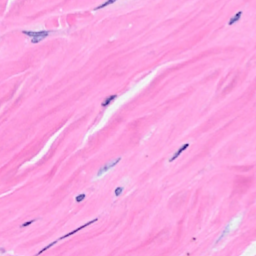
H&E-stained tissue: Breast